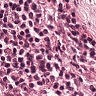
Metastatic tissue present: no